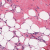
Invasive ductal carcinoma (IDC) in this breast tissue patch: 0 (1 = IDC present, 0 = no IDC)